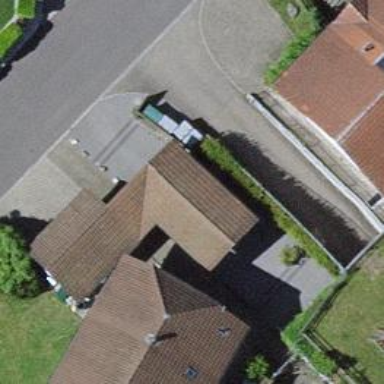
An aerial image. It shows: Garage building.